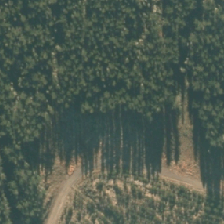
Land cover: harvested_forest